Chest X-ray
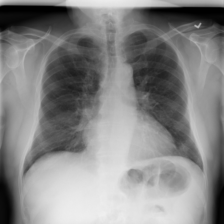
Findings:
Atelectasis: negative
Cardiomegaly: negative
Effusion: negative
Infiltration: negative
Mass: negative
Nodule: negative
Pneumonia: negative
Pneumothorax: negative
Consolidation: negative
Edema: negative
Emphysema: negative
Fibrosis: negative
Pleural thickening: negative
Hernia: negative